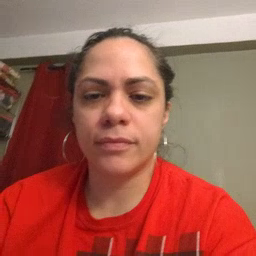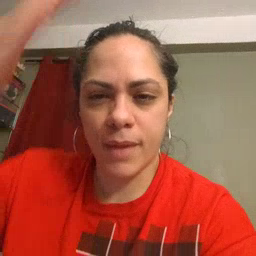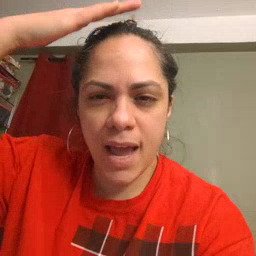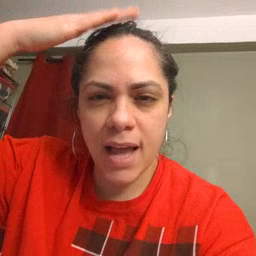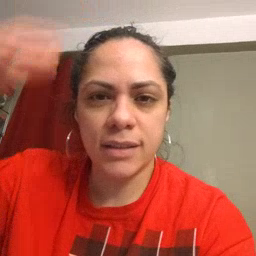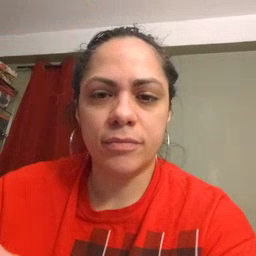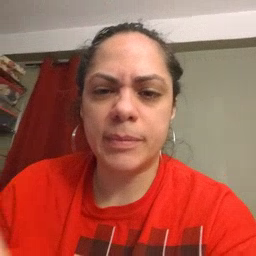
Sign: hat